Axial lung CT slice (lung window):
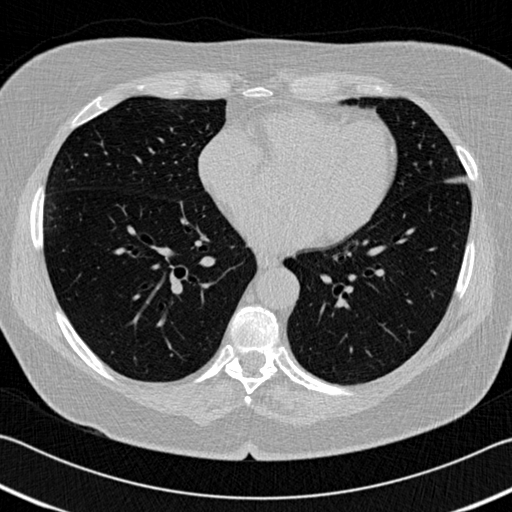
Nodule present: no